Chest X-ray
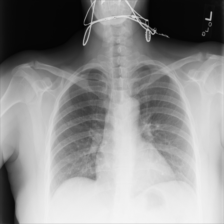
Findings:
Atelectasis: negative
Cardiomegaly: negative
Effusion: negative
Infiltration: negative
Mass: negative
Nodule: negative
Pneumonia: negative
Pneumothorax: negative
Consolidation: negative
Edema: negative
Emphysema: negative
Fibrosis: negative
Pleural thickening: negative
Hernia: negative